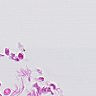
Metastatic tissue present: no